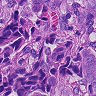
Metastatic tissue present: yes